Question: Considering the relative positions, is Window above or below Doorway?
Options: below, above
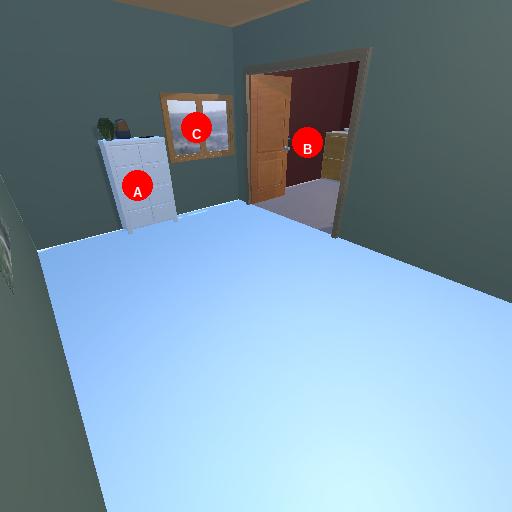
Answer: below